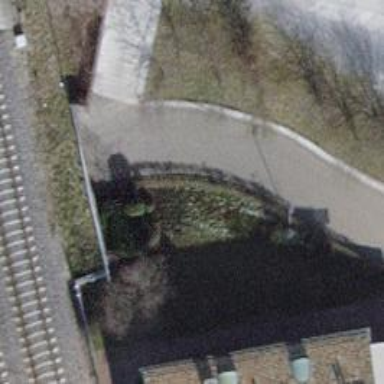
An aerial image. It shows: Set of concrete steps.